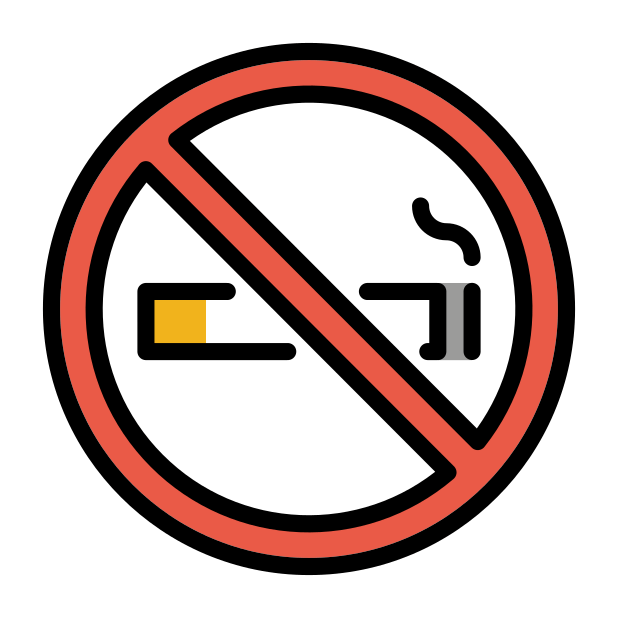
Emoji: 🚭
Name: no smoking symbol
Unicode: 0x1f6ad